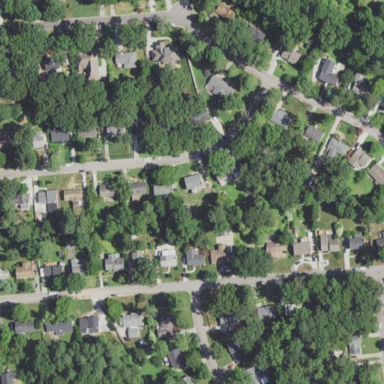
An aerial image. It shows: Residential area within neighborhood.